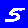
Digit: 5